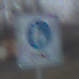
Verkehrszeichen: BeginnFussgaengerzone
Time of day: SunriseSunset
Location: Outdoor (Suburban)
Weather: PartlyCloudy
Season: Winter
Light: Natural